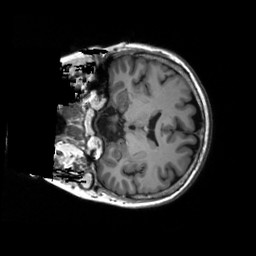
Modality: T1w
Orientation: coronal
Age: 62
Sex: female
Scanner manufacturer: siemens
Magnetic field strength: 3 T
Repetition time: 2.5 s
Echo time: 0.00248 s